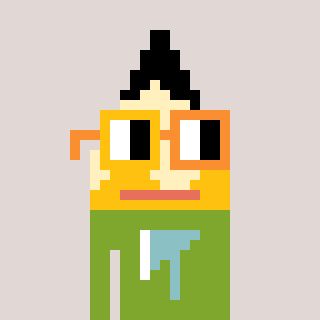
a pixel art character with square yellow and orange glasses, a pencil-shaped head and a slimegreen-colored body on a warm background